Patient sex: M
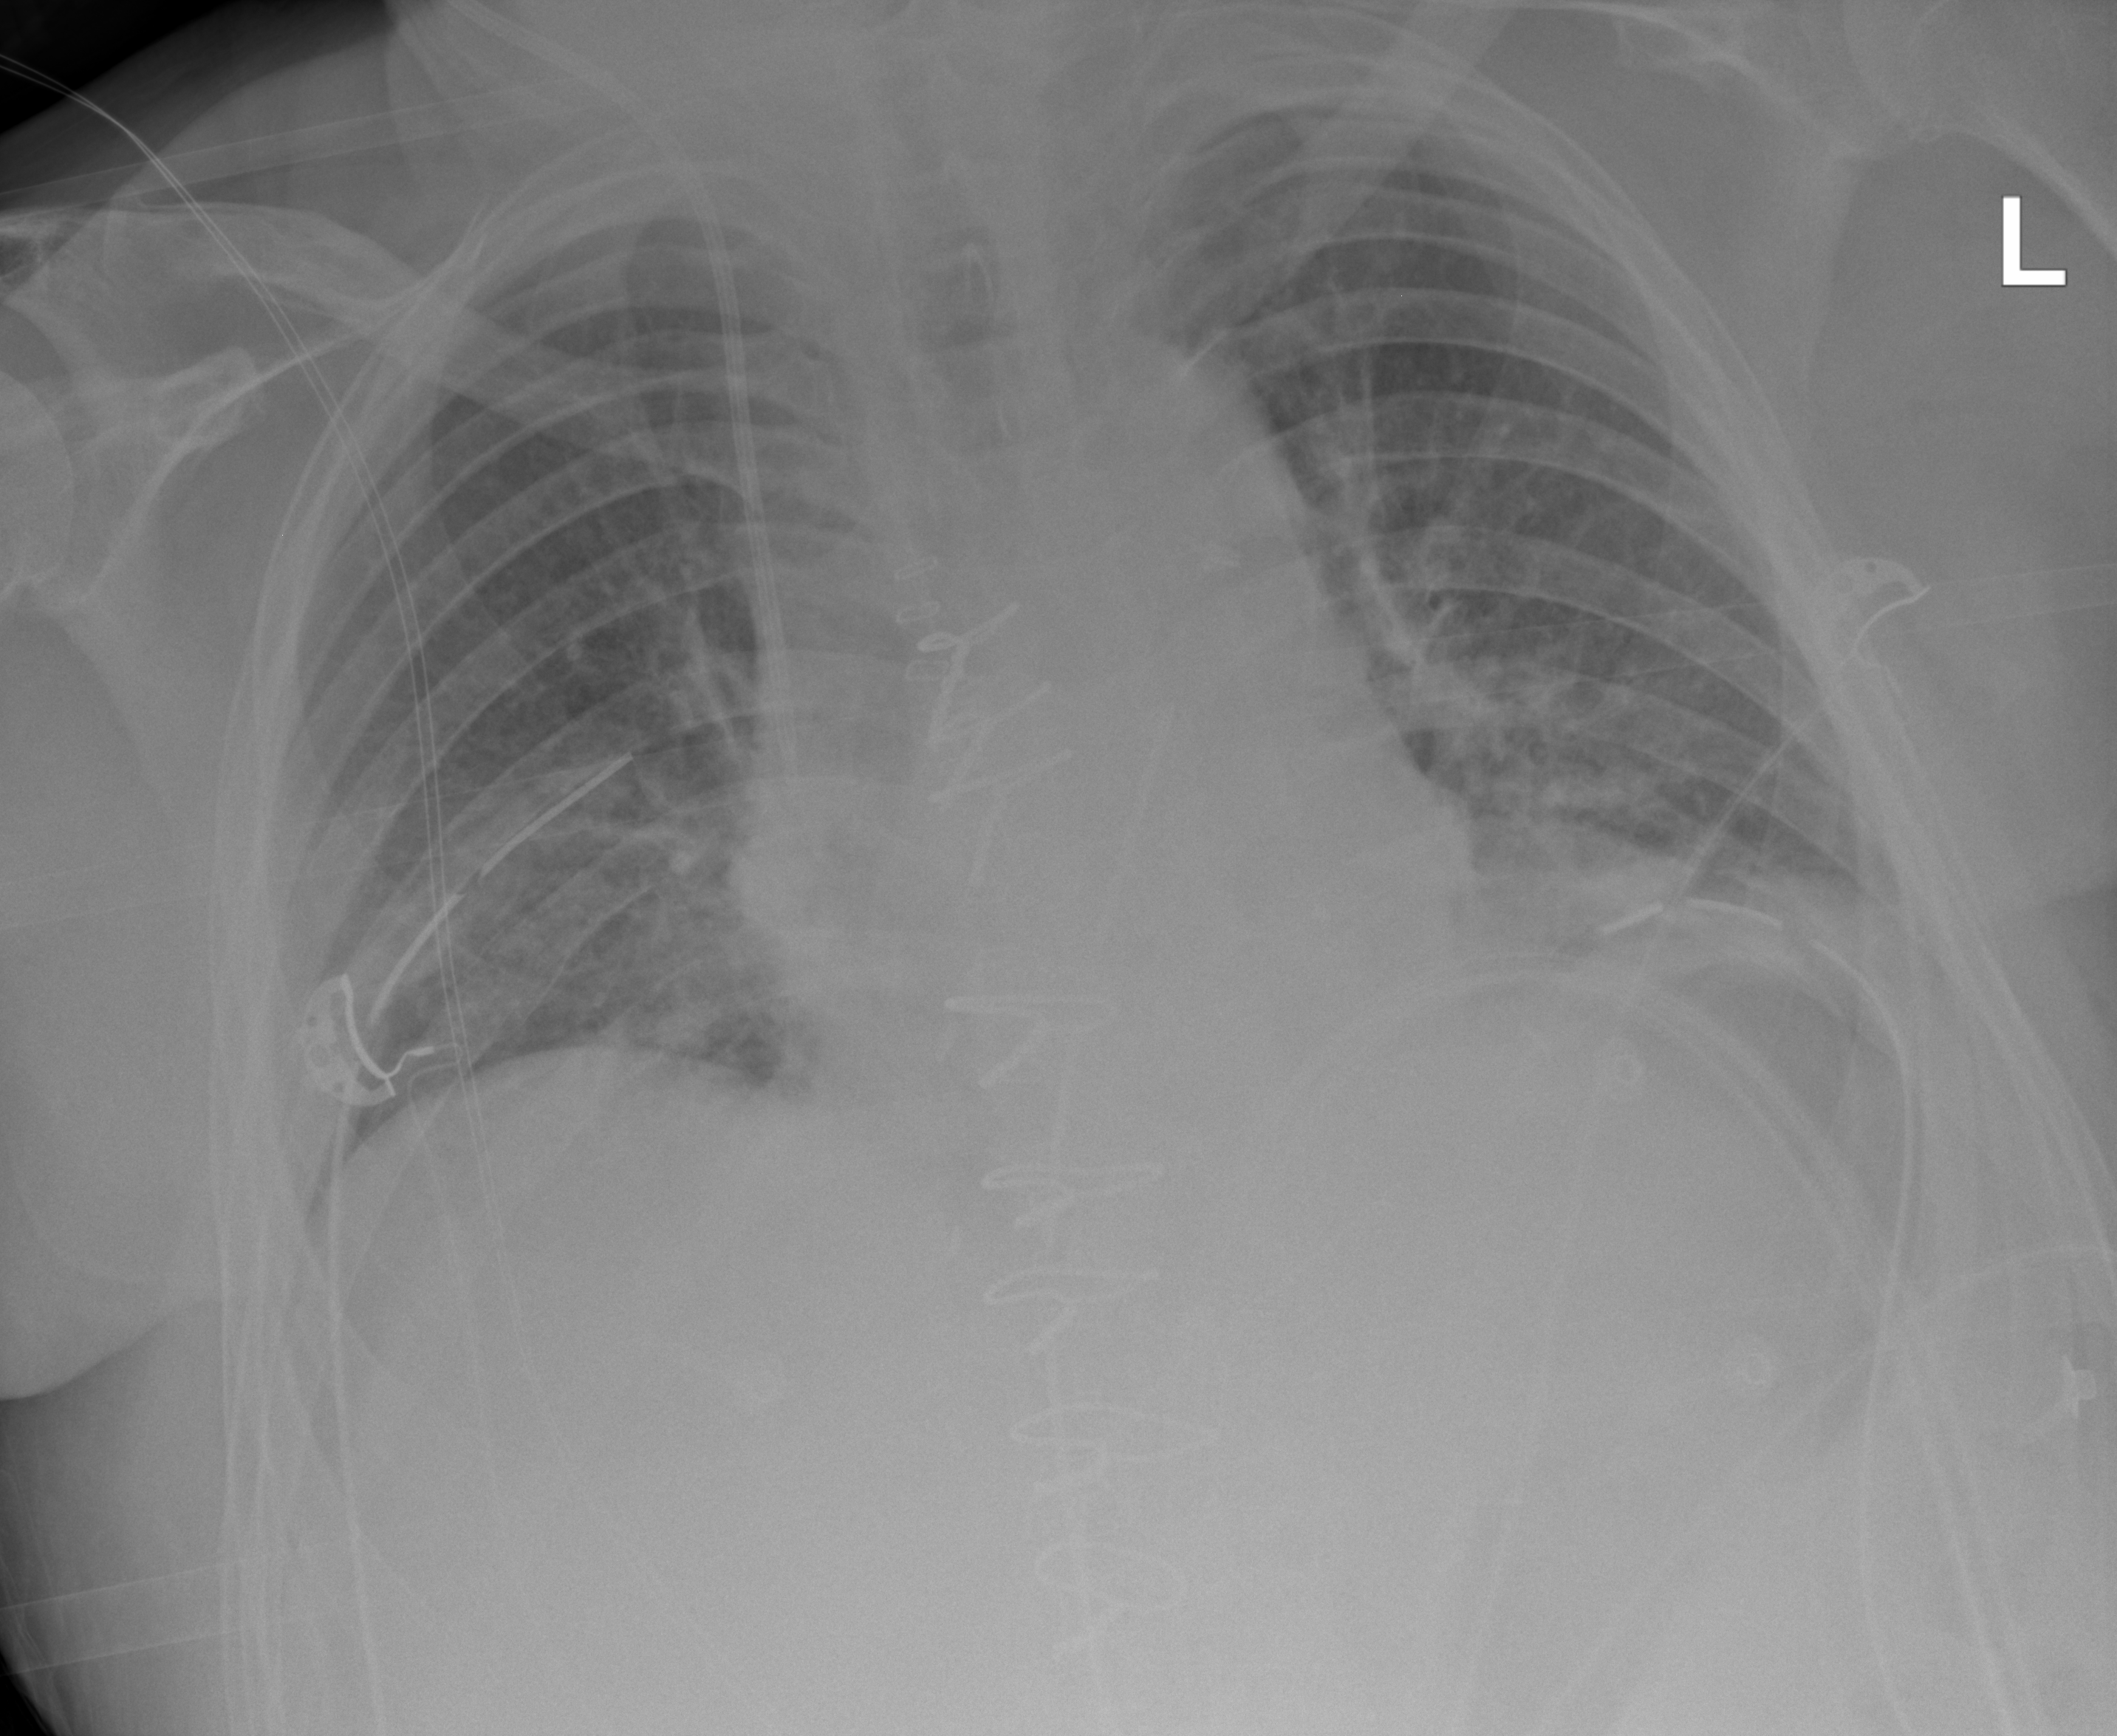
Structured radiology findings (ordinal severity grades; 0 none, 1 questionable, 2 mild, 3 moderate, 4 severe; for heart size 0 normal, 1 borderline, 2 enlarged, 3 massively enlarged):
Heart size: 0
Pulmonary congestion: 1
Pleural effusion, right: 0
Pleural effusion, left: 2
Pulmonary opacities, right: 2
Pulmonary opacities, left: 2
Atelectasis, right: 2
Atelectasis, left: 2